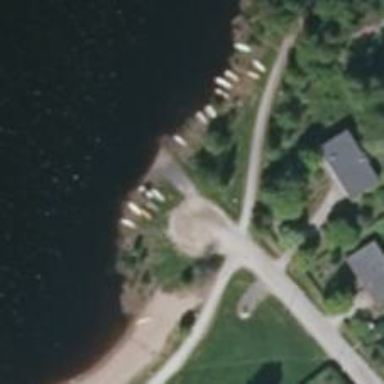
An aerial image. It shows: Slipway for leisure land vehicles on service road.